Aerial crown-view tile of a tropical tree (Barro Colorado Island, Panama), acquired 20241014:
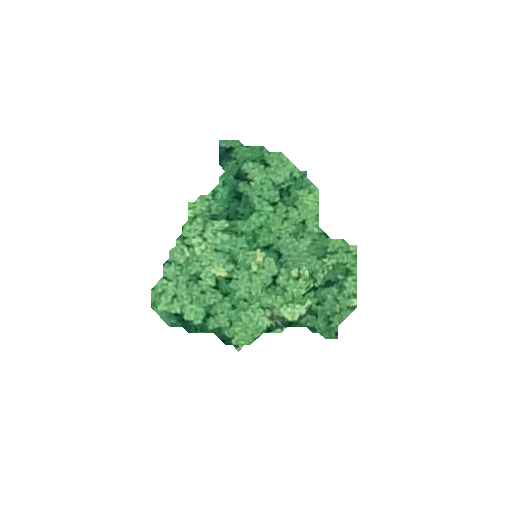
Species: Tachigali panamensis
GBIF accepted scientific name: Tachigali panamensis
Crown area: 42.822 m²